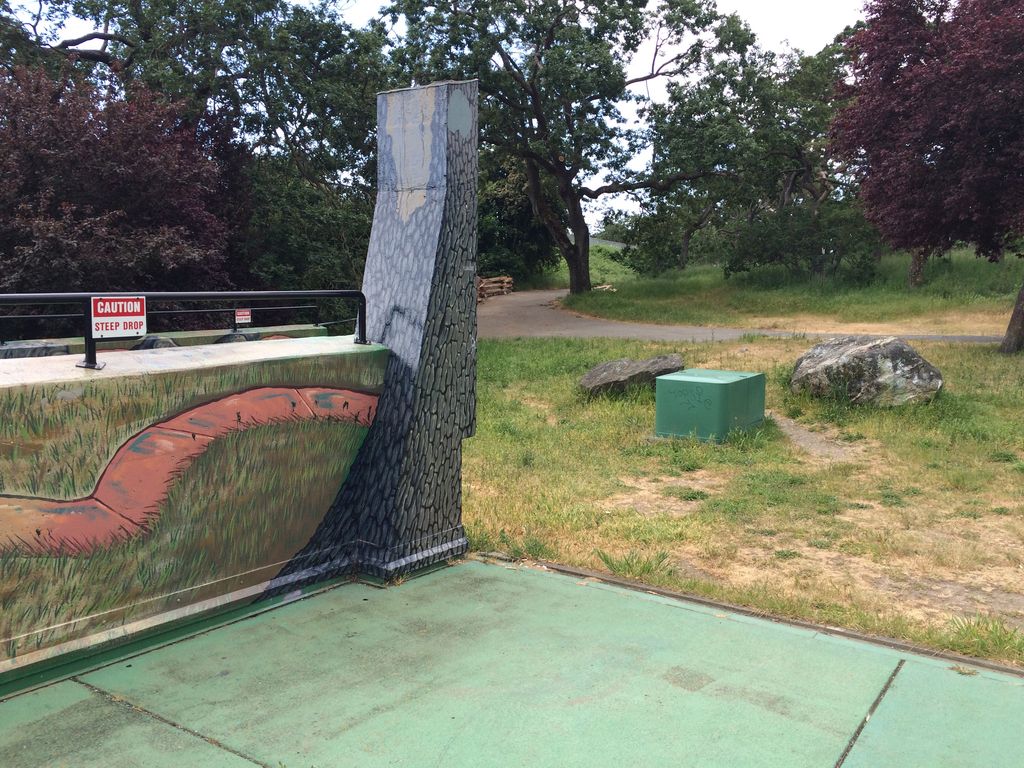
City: victoria